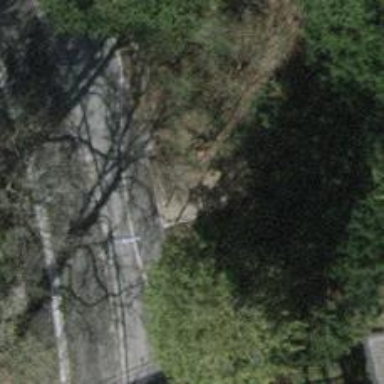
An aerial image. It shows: Compacted steps along the road.